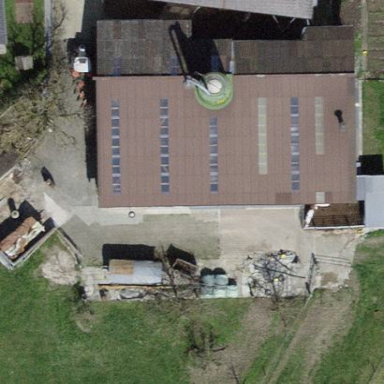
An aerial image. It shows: Hangar building.